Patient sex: F
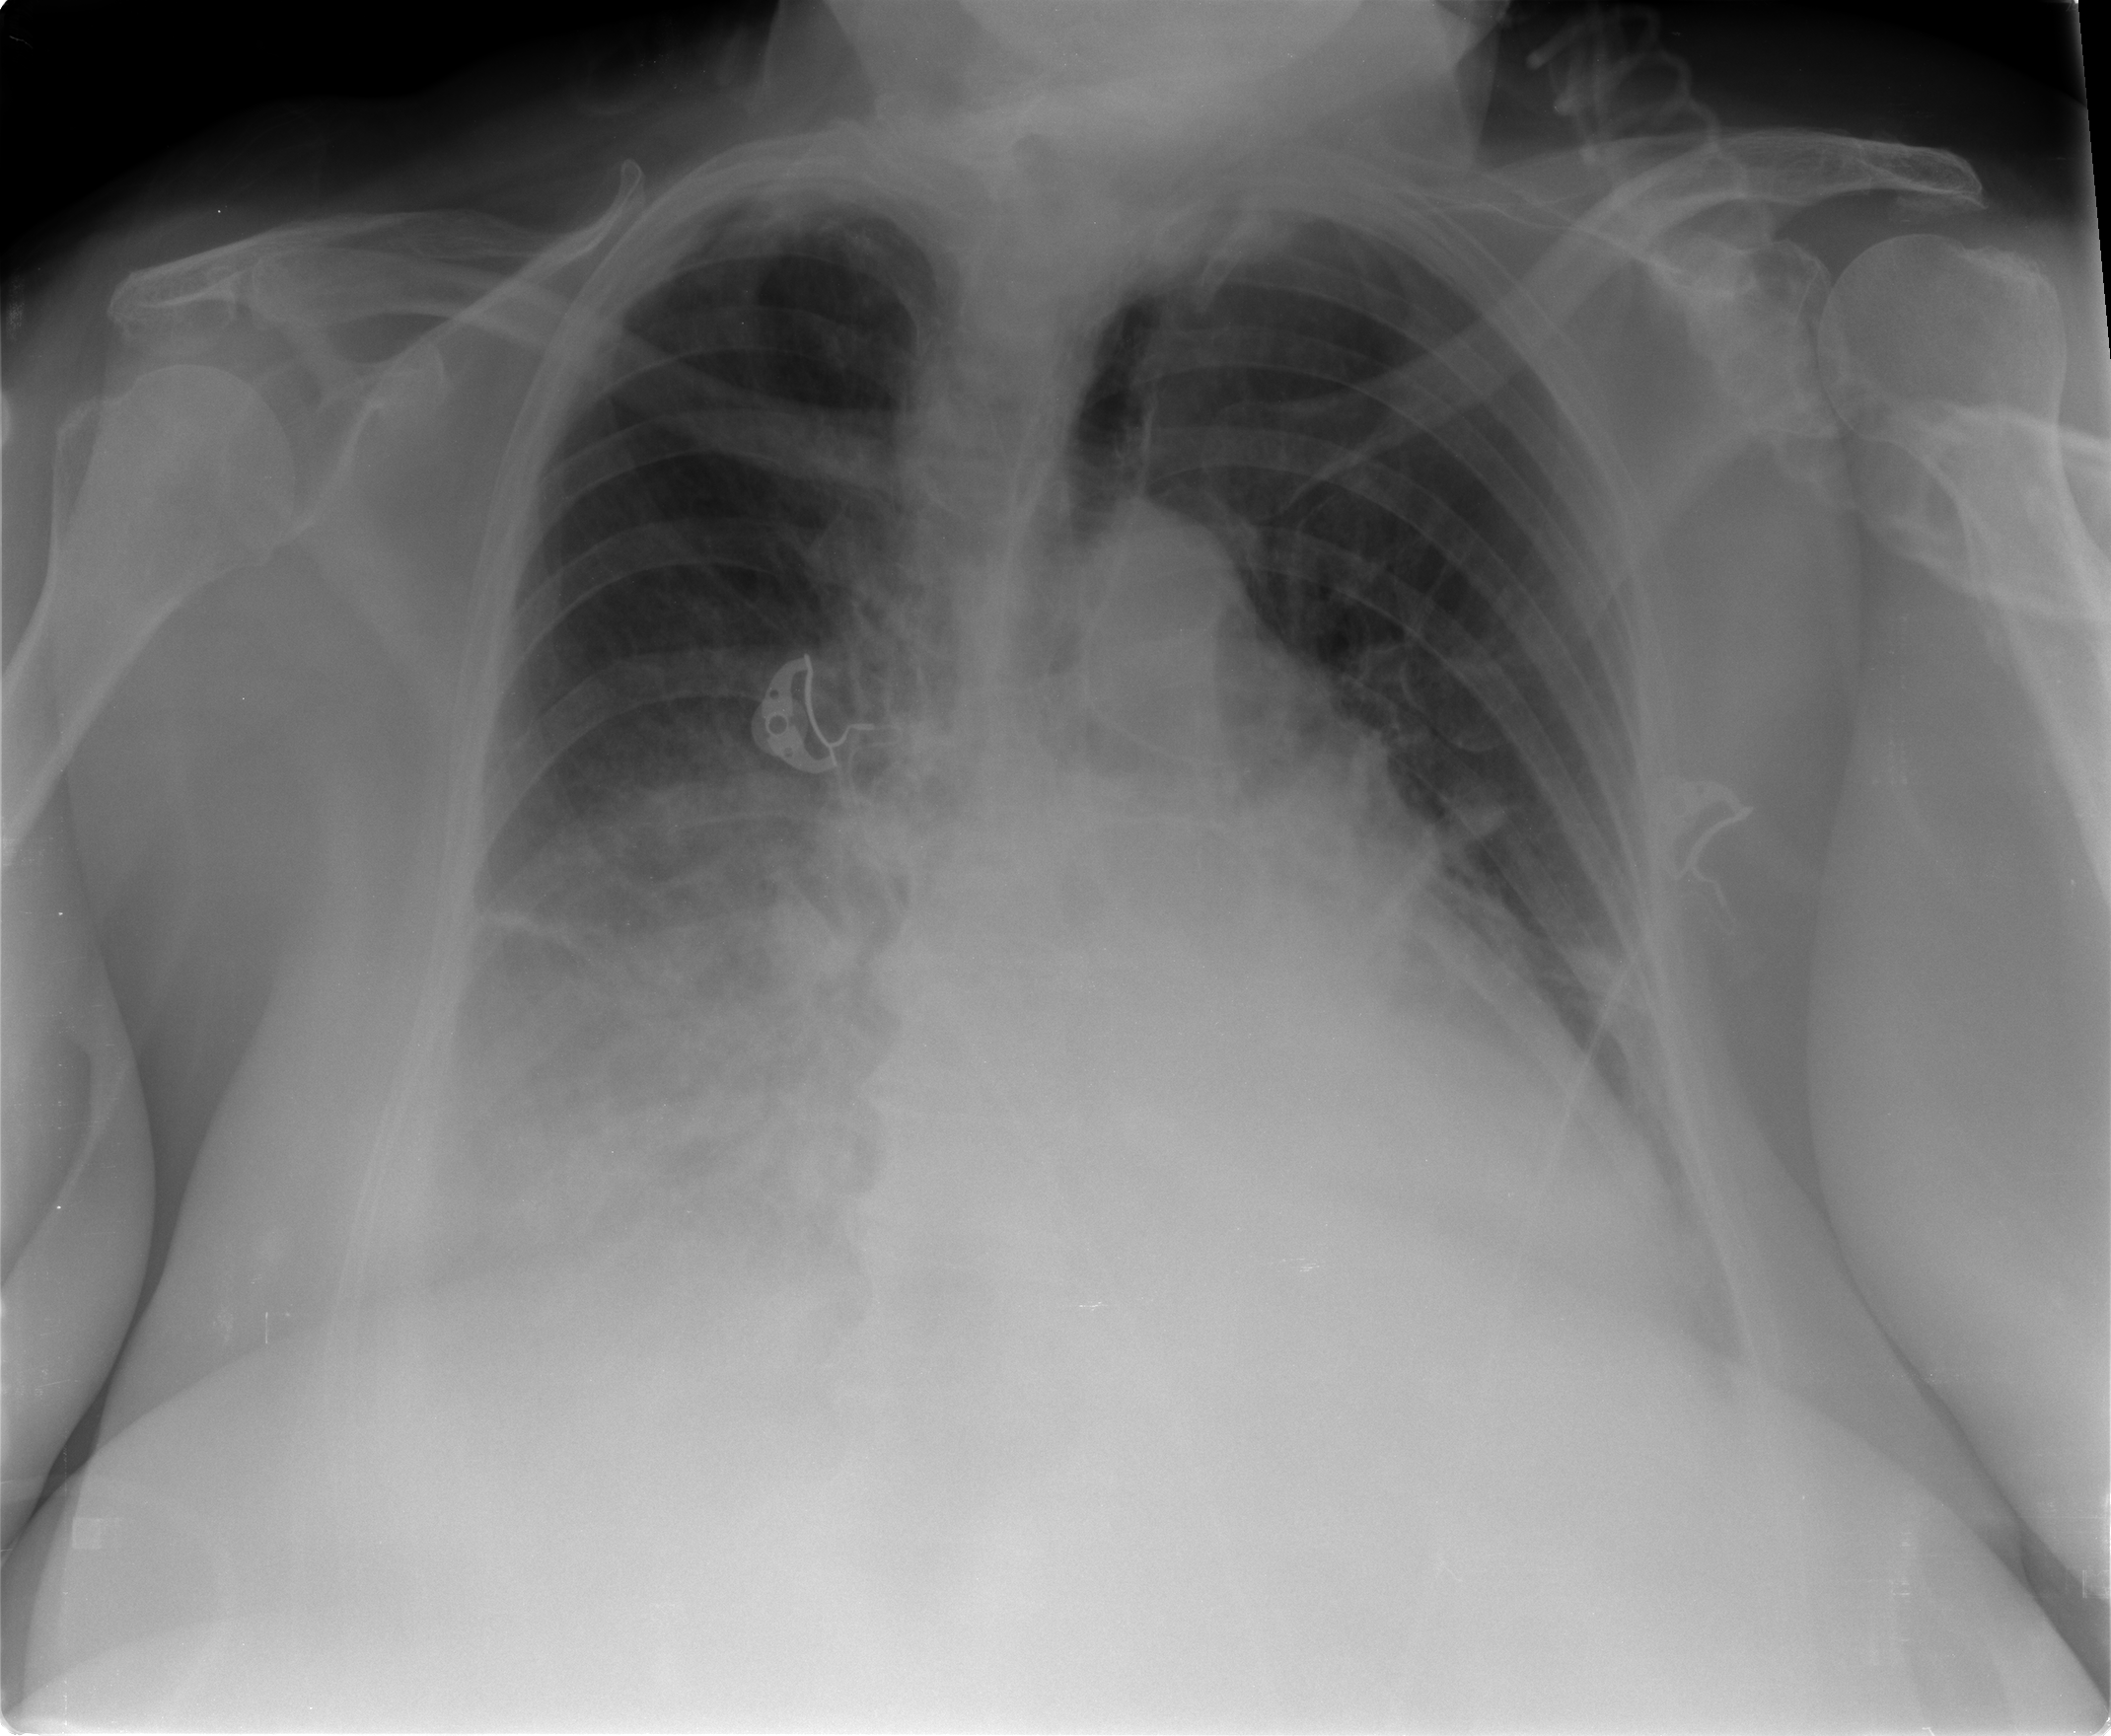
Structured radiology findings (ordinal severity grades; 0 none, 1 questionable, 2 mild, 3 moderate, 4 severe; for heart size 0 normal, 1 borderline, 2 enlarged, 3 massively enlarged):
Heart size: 2
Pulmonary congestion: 2
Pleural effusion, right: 2
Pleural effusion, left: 0
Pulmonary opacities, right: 0
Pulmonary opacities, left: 0
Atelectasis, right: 2
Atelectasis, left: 2